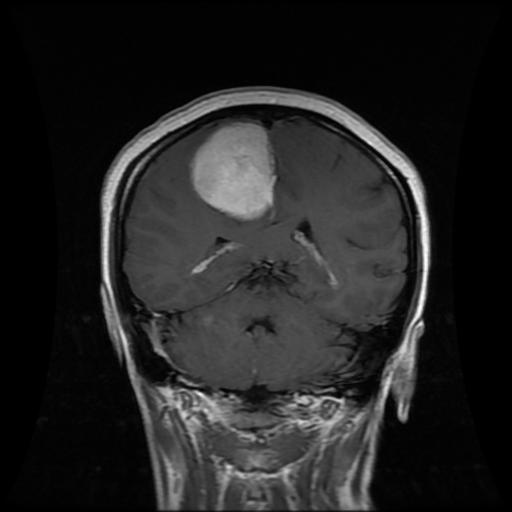
Label: meningioma